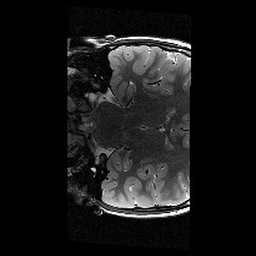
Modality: T2w
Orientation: coronal
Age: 13
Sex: male
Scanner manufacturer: siemens
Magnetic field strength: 3 T
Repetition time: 8.46 s
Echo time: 0.067 s